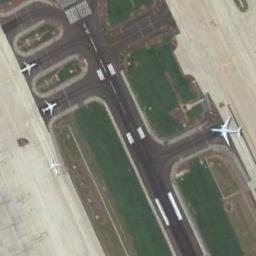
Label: runway